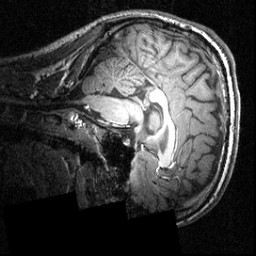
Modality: T1w
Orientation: sagittal
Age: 18
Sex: male
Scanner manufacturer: siemens
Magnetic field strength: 3.951 T
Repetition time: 1.5 s
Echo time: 0.00335 s